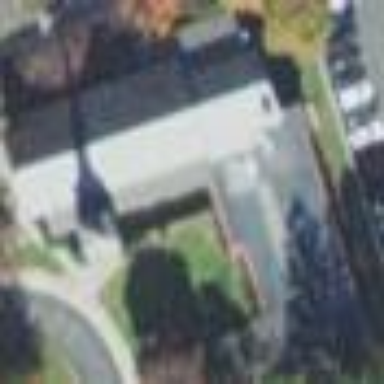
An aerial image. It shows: Building that serves as place of worship.